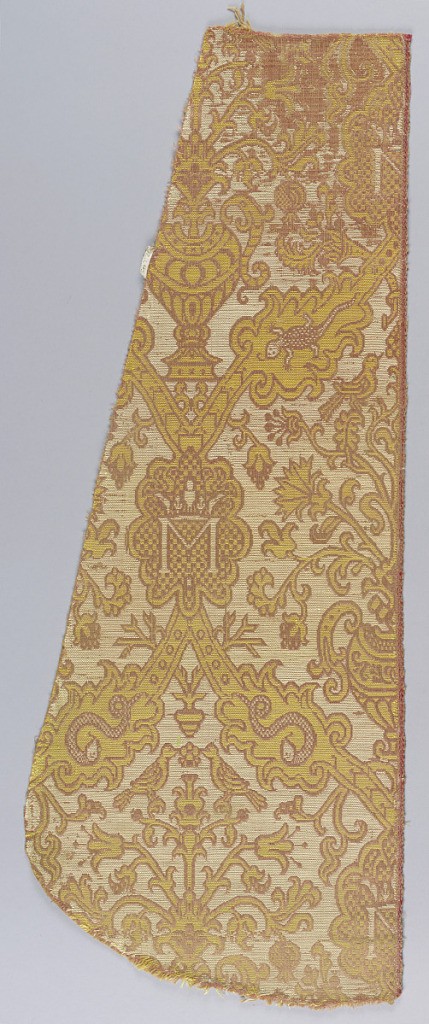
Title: Fragment
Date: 17th century
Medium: silk, cotton (?) Technique: two integrated fabric structures (brocatelle)
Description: Fragment from a chasuble. Strapwork containing spaces filled with flowering urns alternate with flowering plants. The interstices of the strapwork have an oval space with the letter 'M' on a checkerboard background. Leaf shapes on the strapwork contain snakes and salamanders. Yellow, ivory and reddish purple.